Aerial crown-view tile of a tropical tree (Barro Colorado Island, Panama), acquired 20250818:
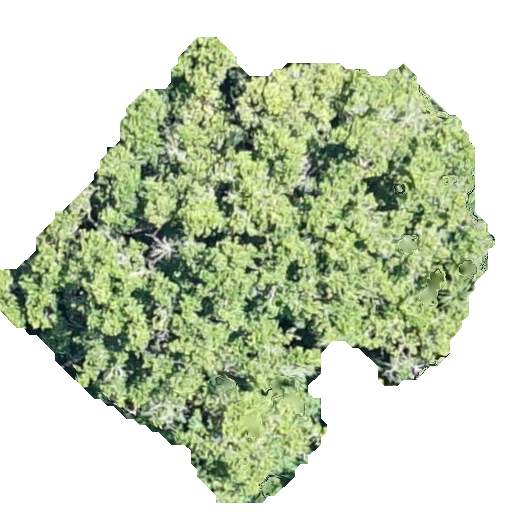
Species: Poulsenia armata
GBIF accepted scientific name: Poulsenia armata
Crown area: 199.178 m²